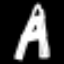
Label: The Eiffel Tower